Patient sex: M
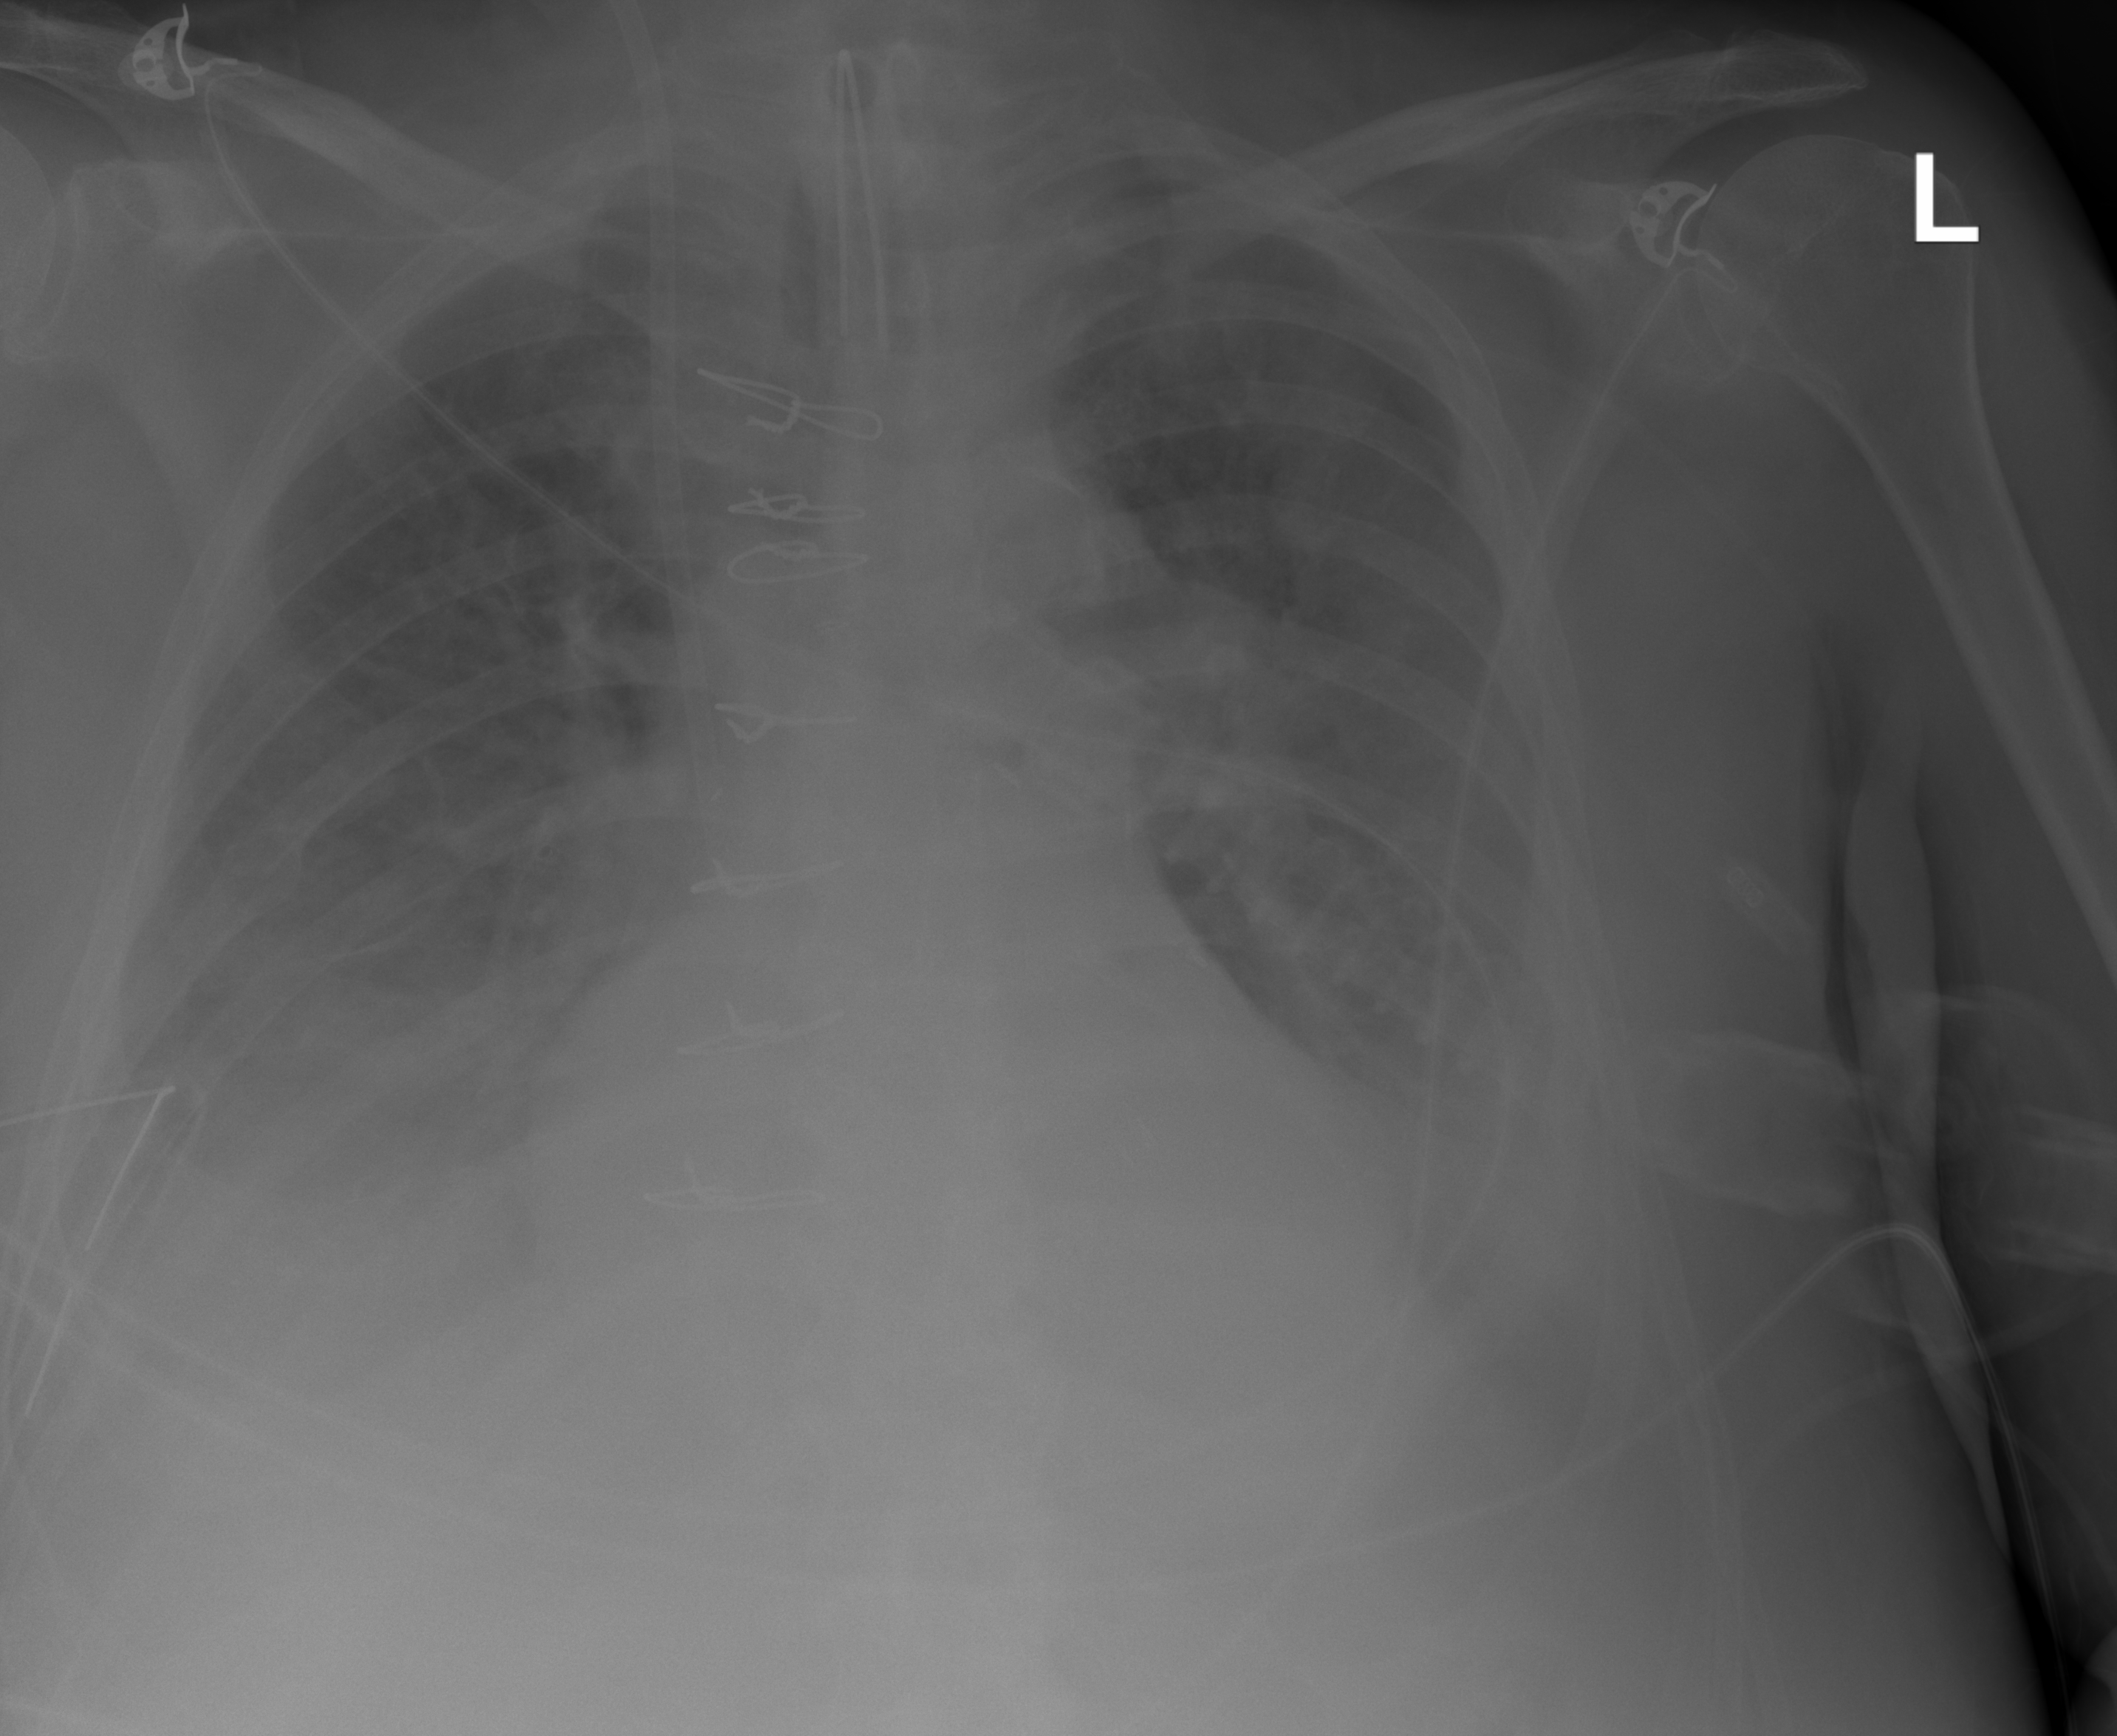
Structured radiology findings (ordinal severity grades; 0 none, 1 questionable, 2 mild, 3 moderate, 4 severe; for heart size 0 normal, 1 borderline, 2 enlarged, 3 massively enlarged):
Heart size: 2
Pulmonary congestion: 2
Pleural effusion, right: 2
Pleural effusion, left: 2
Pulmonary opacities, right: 2
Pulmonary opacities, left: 0
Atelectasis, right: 2
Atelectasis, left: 2